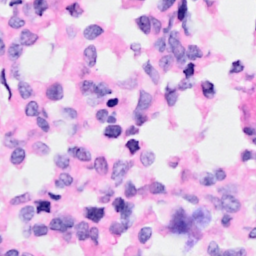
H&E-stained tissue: Breast